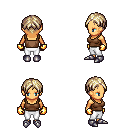
a pixel art fantasy rpg character, female body template, human, tanned skin, brown pirate shirt, white pants, white blonde parted hairstyle, gold gloves, metal boots, four views (front, back, left, right), 2x2 character sprite sheet, small pixel art, hard edges, no anti-aliasing